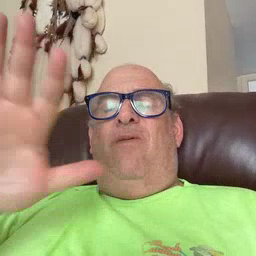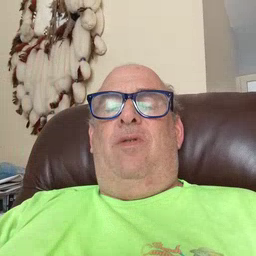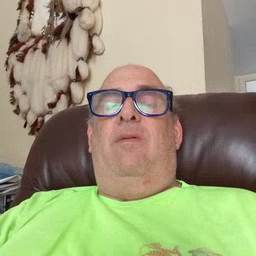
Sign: finish